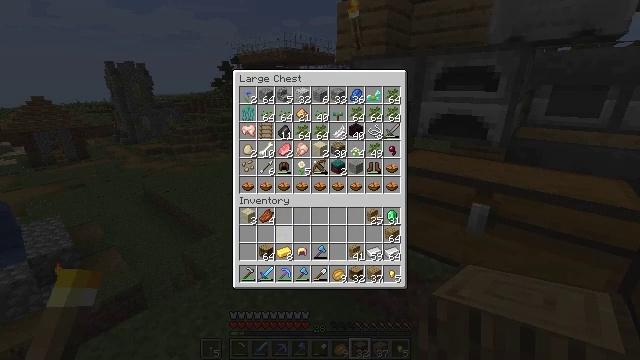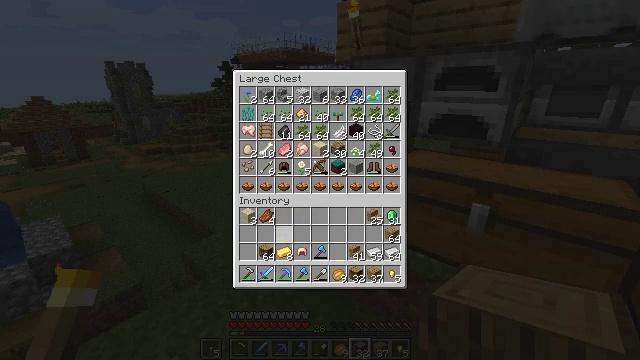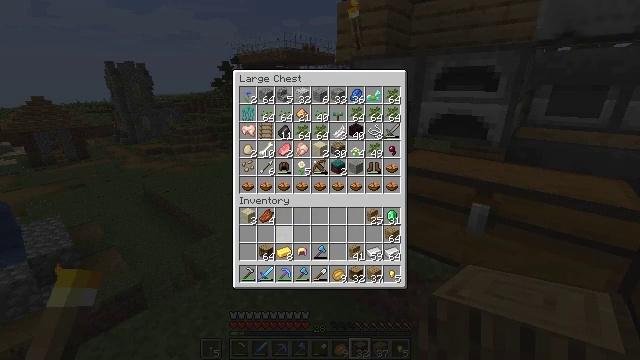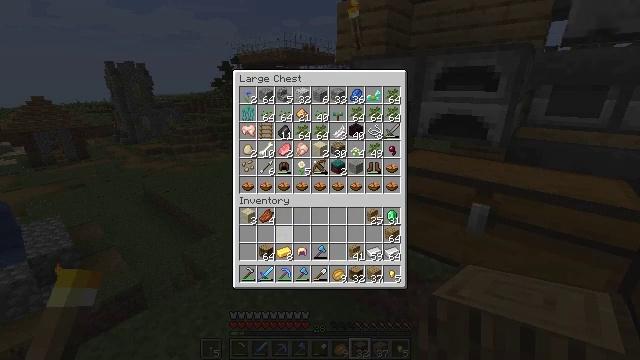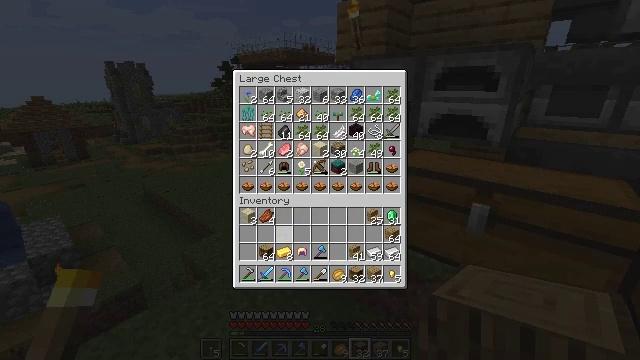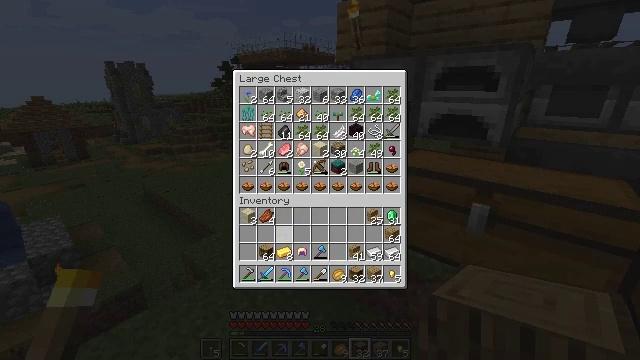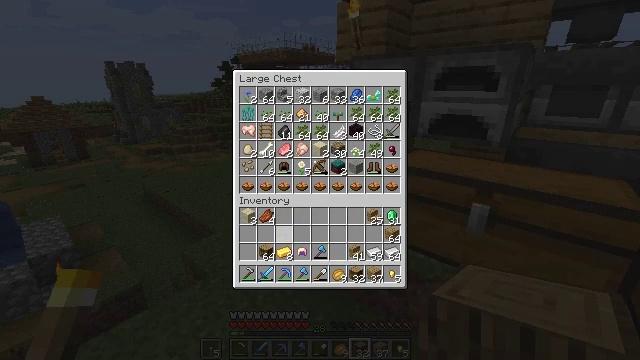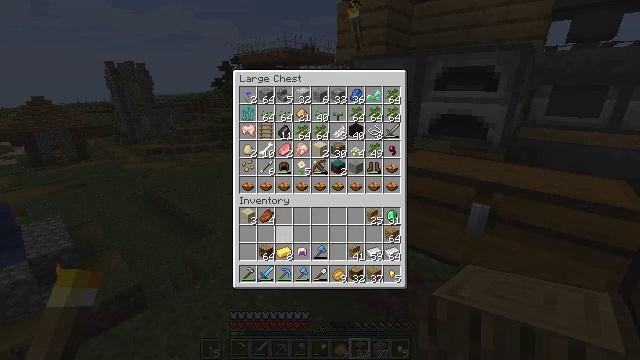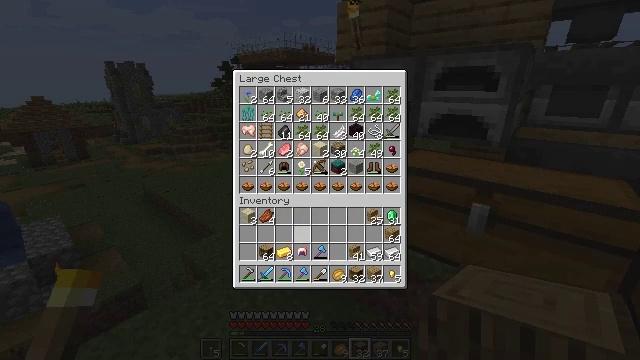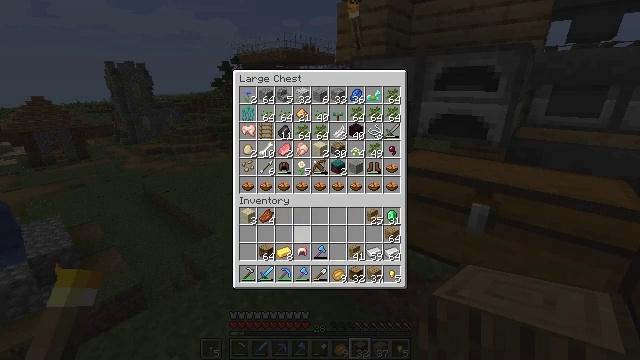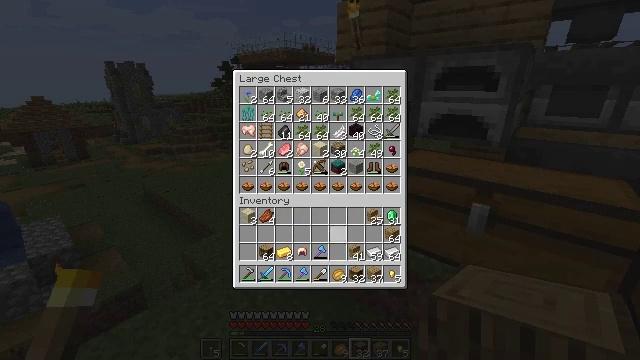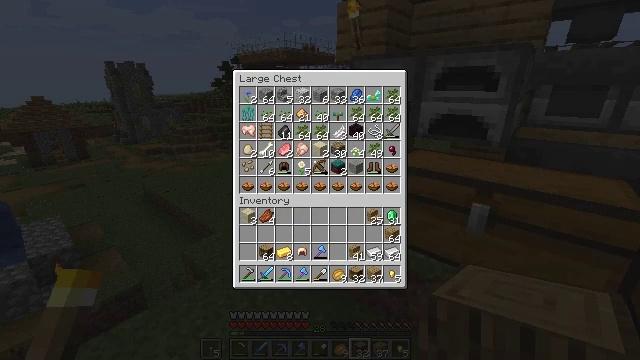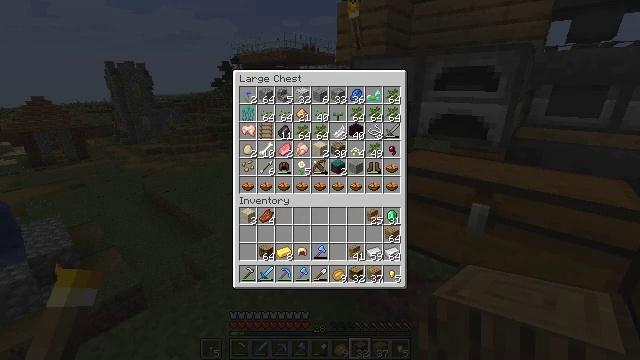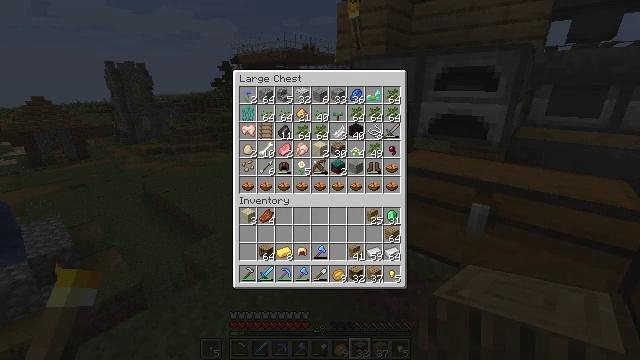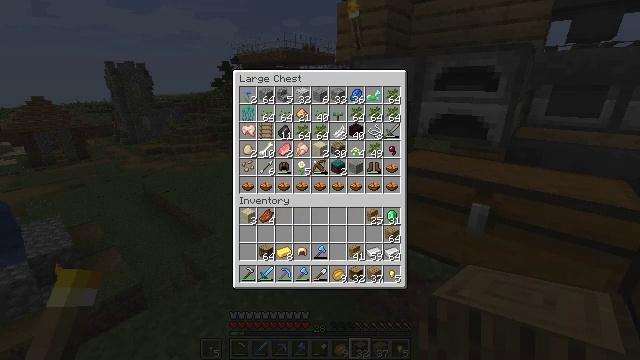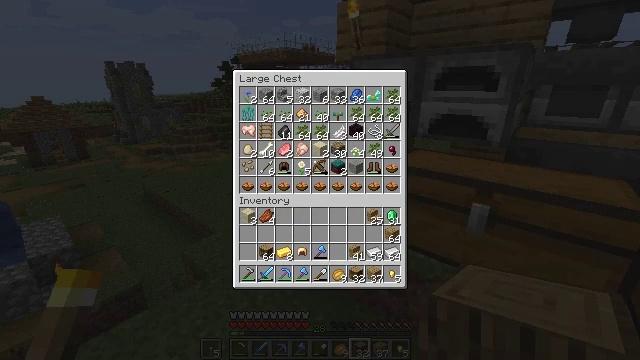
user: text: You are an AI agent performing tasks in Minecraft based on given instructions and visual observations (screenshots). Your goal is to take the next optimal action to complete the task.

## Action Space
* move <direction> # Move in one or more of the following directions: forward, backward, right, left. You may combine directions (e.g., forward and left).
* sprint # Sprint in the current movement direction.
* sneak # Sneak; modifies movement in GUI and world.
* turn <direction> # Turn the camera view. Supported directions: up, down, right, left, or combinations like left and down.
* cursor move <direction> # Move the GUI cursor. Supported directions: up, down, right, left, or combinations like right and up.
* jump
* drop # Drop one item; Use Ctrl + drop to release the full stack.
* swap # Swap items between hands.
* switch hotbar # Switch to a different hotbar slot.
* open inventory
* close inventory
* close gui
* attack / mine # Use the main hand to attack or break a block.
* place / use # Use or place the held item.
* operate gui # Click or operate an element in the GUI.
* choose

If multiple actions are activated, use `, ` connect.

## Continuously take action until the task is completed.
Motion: motion action
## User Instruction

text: Get a cooked chicken by cooking it.
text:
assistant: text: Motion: sneak
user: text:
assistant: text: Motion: sneak
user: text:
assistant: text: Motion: sneak
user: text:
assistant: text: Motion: sneak
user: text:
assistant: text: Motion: sneak
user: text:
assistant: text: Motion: sneak
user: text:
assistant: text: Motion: sneak
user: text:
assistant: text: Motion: sneak, cursor move right
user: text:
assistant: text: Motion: sneak, cursor move right
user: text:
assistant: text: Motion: sneak, cursor move right
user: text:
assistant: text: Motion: sneak, cursor move right and up
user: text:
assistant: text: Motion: sneak, cursor move right
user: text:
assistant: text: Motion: no_op
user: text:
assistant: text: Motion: no_op
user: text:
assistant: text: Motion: no_op
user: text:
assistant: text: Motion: no_op
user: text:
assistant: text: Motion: no_op
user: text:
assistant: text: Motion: no_op
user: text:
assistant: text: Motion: no_op
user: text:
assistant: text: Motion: no_op
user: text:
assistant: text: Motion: no_op
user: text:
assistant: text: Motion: no_op
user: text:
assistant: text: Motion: no_op
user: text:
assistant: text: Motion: no_op
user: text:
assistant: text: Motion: no_op
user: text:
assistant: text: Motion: close gui
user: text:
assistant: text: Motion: no_op
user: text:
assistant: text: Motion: turn right
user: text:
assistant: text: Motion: turn right
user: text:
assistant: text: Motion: turn right